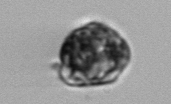
Label: Proterythropsis